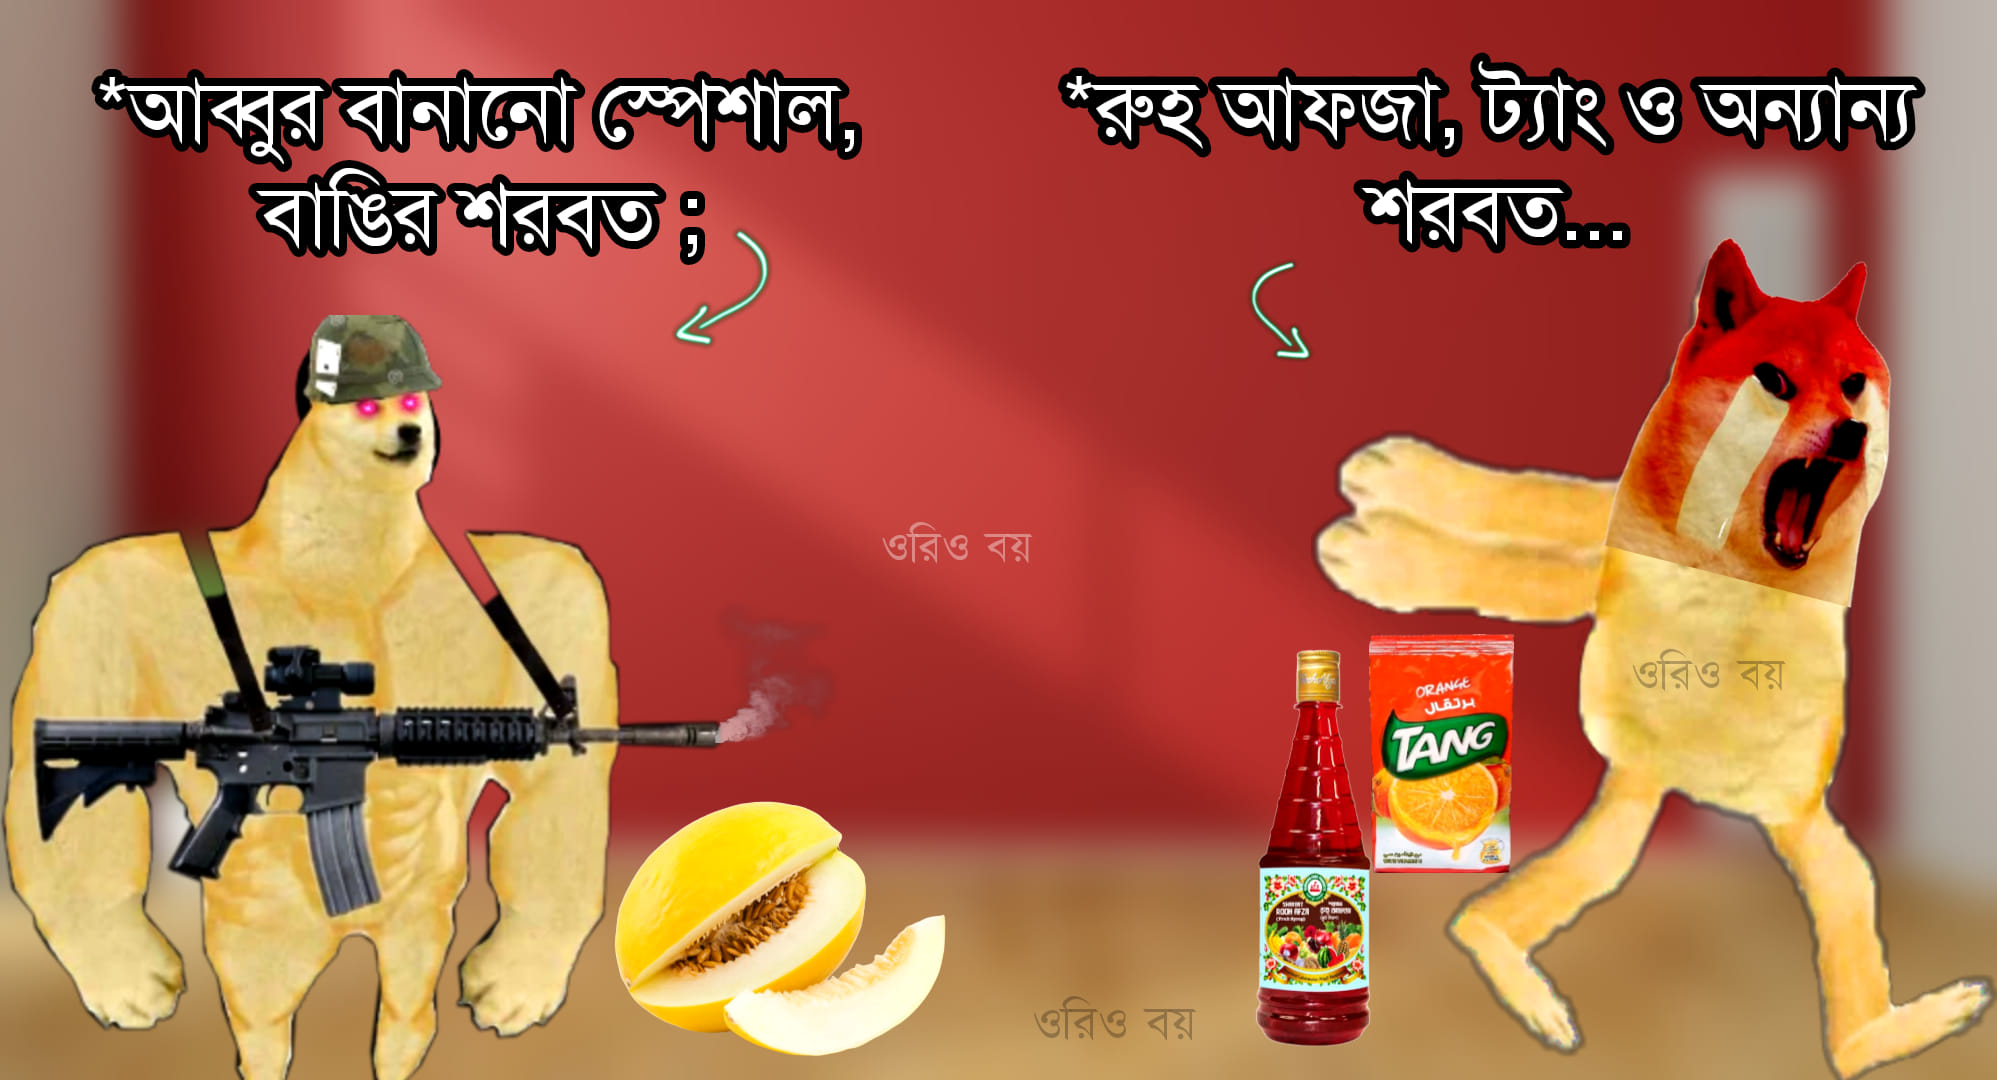
Text: আব্বুর বানানো স্পেশাল বাঙি্রশরবত রুহ আফজা, ট্যাং ও অন্যান্য শরবত
Label: Non Hate